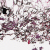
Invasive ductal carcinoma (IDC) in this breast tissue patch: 0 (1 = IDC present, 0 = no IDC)